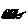
Label: hexagon